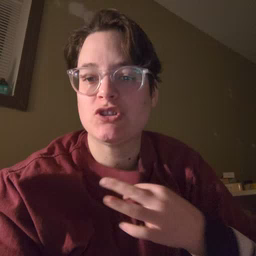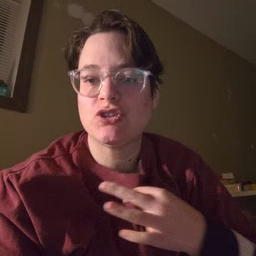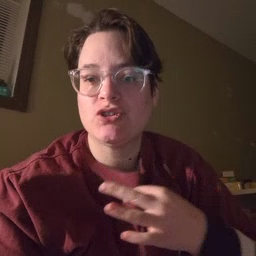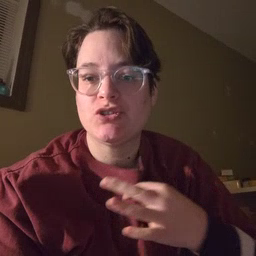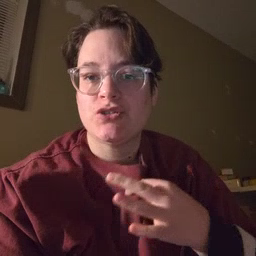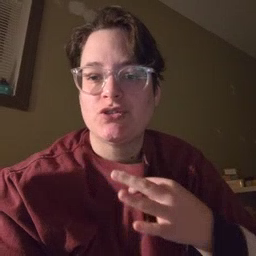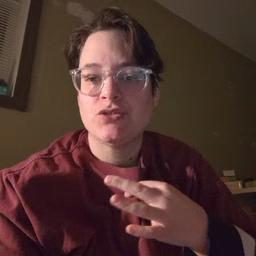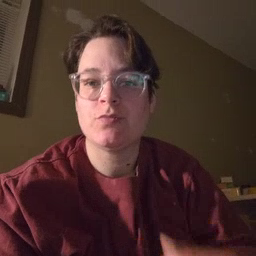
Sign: shirt